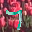
Label: 7